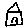
Label: house